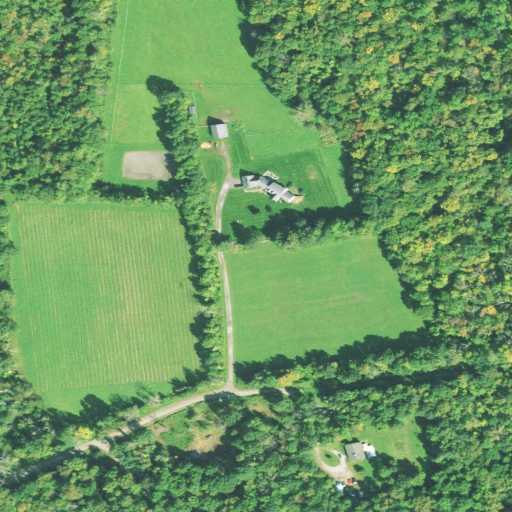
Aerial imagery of mountain in Connecticut named Pie Hill containing deciduous forest, pasture, woody wetlands, open development, grassland, and low intensity development